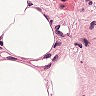
Metastatic tissue present: no